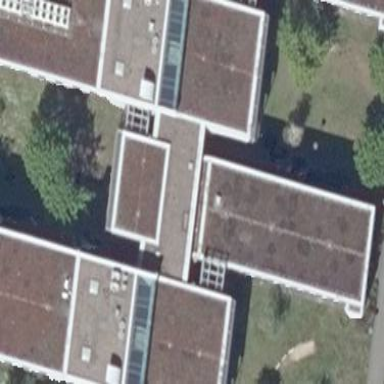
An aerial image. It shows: Part of building.